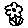
Label: flower